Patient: sex M, age 68
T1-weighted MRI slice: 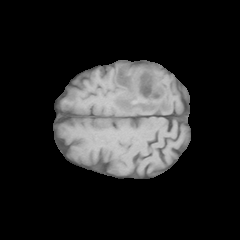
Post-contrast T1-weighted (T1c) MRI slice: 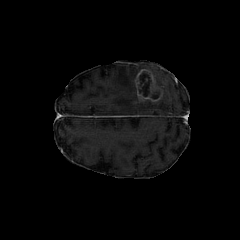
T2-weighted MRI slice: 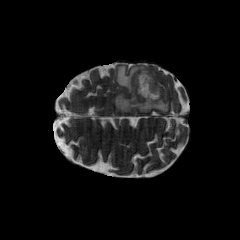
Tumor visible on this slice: yes
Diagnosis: Glioblastoma, IDH-wildtype
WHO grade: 4